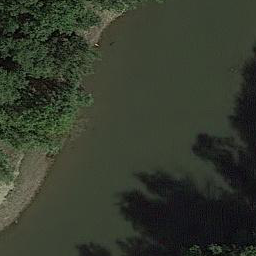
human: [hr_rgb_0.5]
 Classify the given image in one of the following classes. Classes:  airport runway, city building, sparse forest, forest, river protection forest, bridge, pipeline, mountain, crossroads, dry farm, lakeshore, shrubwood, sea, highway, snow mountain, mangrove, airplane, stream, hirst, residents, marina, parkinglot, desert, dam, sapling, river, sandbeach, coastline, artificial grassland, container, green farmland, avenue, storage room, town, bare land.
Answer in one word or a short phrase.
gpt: river protection forest